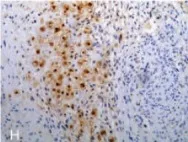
Histopathological and immunohistochemical examination images for the surgical specimen. A-K, Specimen after the first surgery. H, S-100 protein, x10.
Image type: pathology (immunostaining)